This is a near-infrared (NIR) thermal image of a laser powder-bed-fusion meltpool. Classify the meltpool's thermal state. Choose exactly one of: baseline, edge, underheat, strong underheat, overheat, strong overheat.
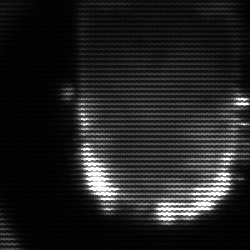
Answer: baseline